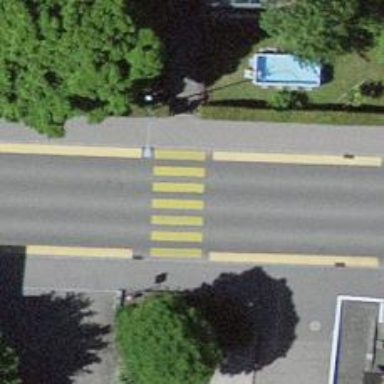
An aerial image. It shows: Zebra crossing on the road.